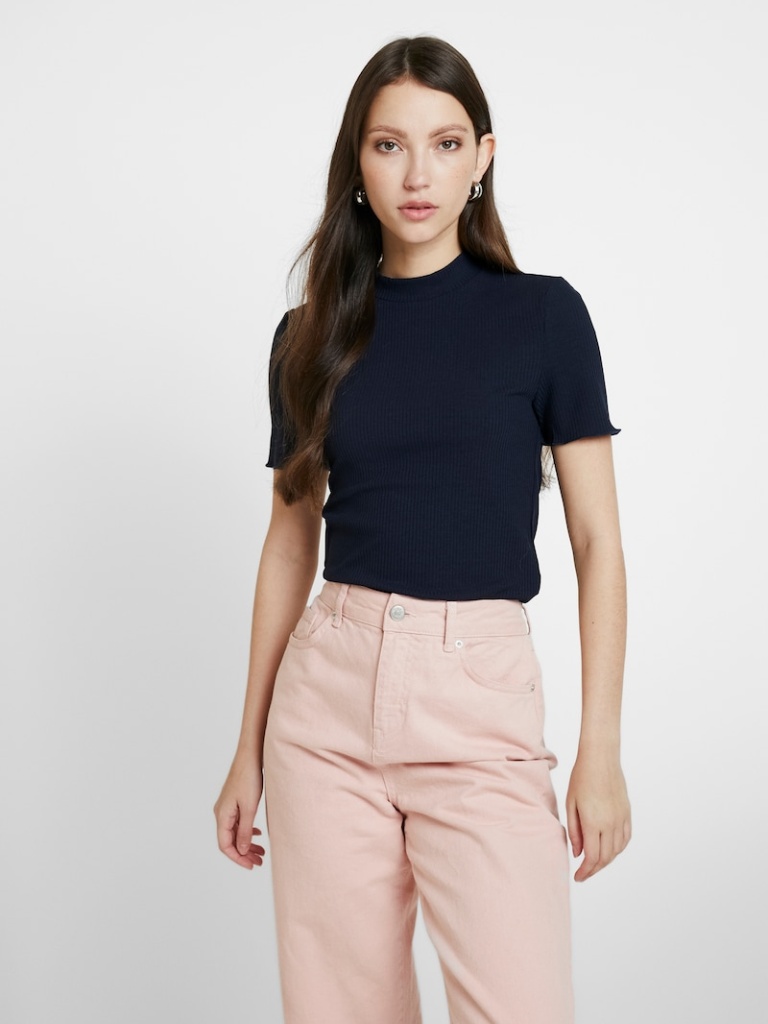
knit tight short sleeve hip length Fully Tucked in mock t-shirt